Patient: sex F, age 60
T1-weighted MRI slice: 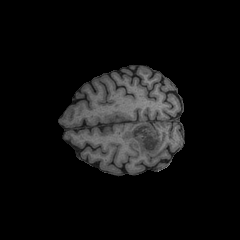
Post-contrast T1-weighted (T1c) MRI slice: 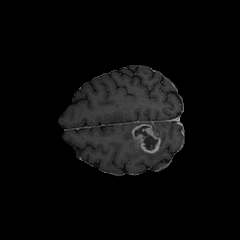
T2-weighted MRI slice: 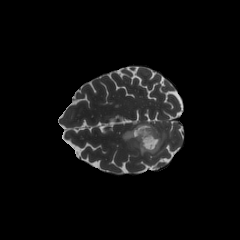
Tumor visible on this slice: yes
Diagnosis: Glioblastoma, IDH-wildtype
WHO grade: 4